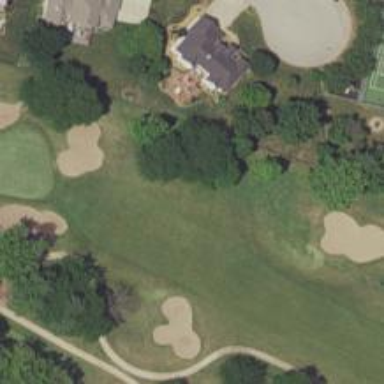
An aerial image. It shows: Golf hole.